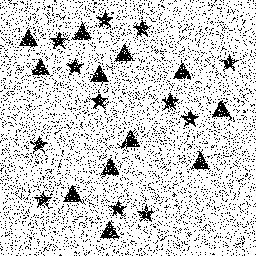
Squares: 0
Triangles: 12
Stars: 12
Total shapes: 24